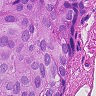
Metastatic tissue present: yes